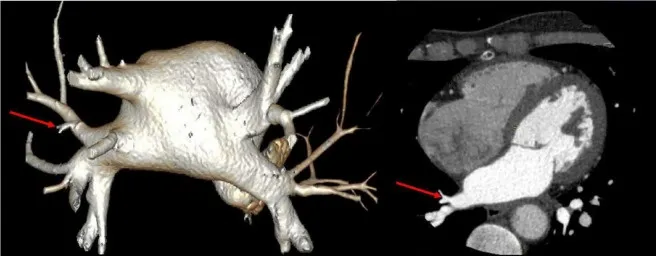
CT angiography (CTA) of left atria-pulmonary vein showed the middle branch of the right pulmonary vein was variable.
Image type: radiology (ct)